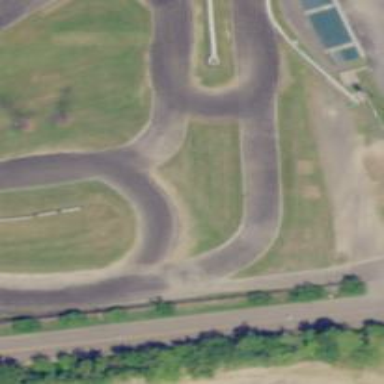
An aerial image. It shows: Motor sport raceway with asphalt surface.